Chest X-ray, AP view. Patient: 53 years old, sex M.
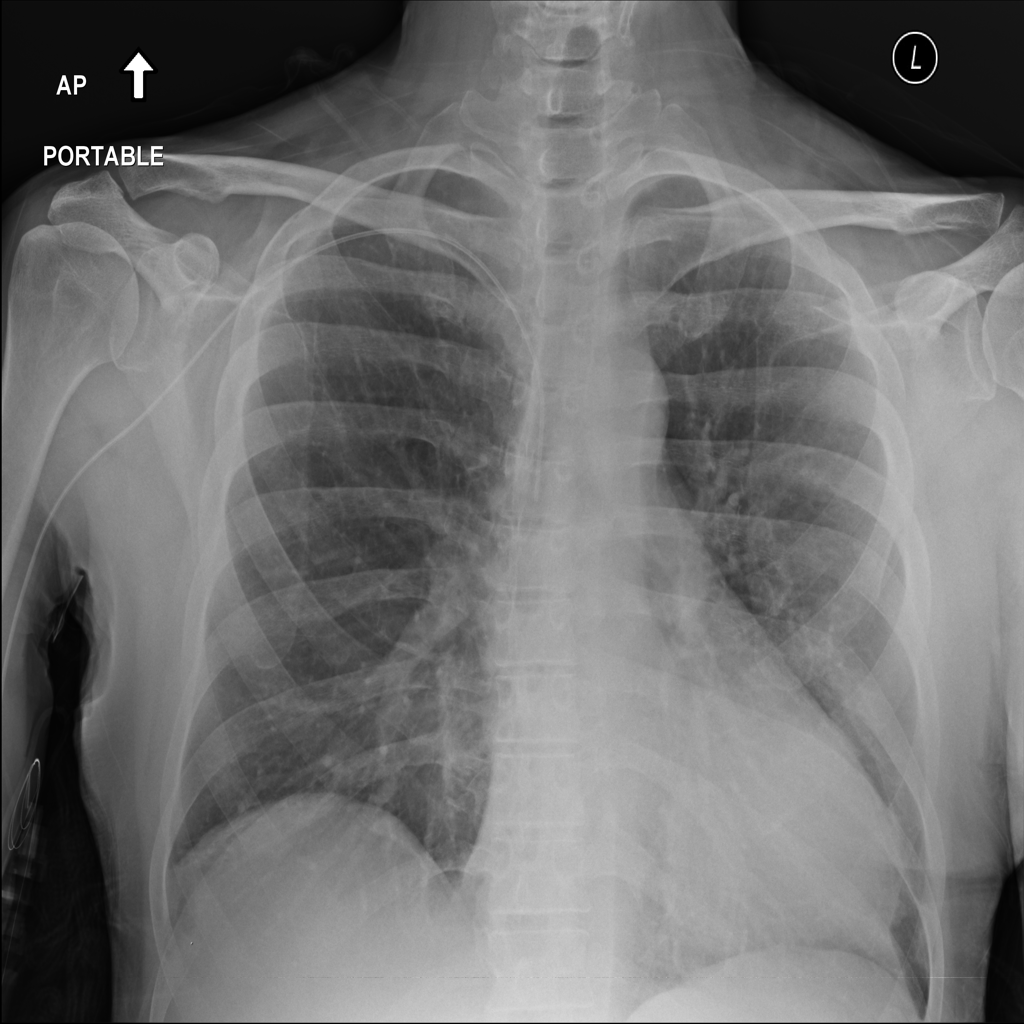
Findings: No Finding